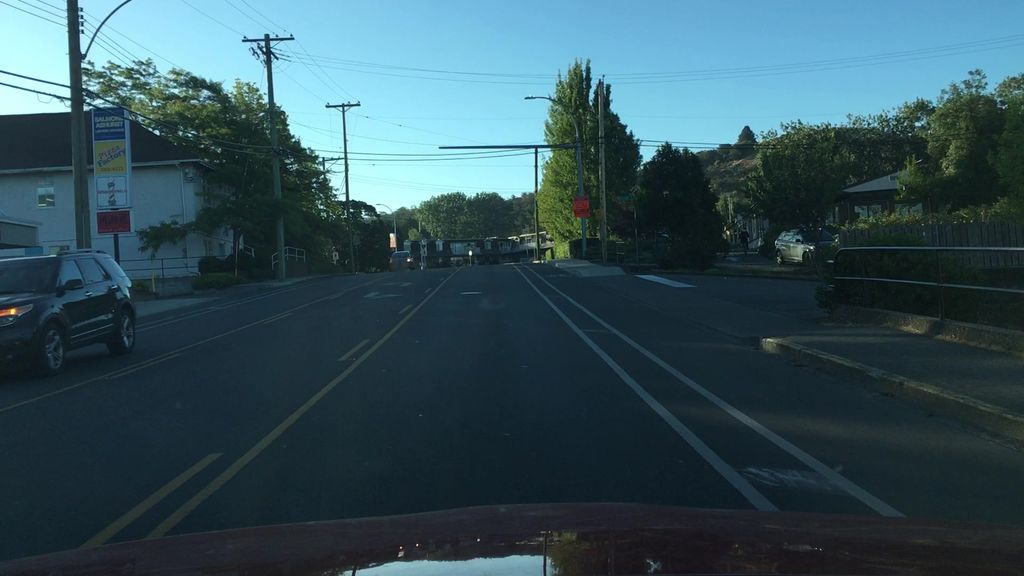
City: victoria